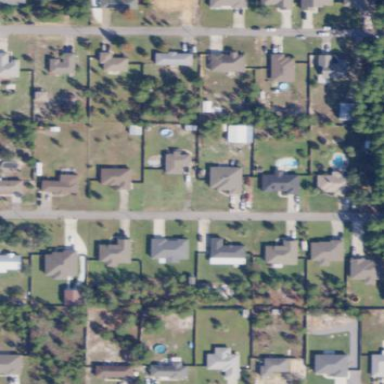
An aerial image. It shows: This residential area consists of single-family homes.